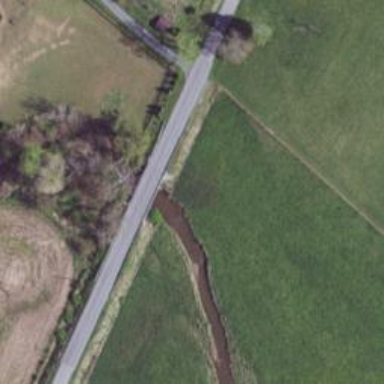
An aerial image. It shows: Abandoned railway bridge over tertiary road.